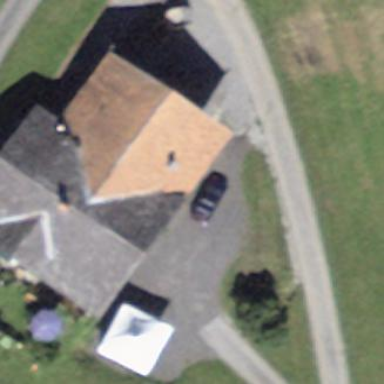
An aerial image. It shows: Farm building.